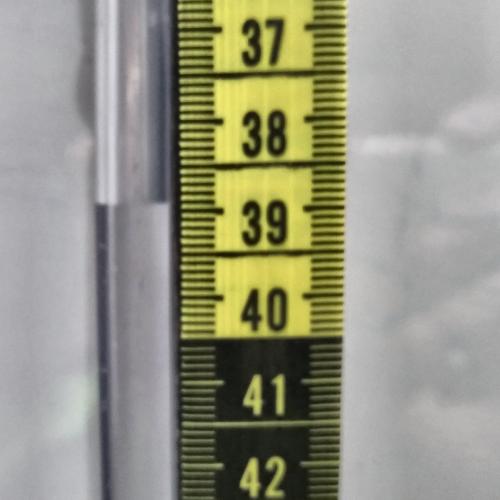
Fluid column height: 38.9 cm